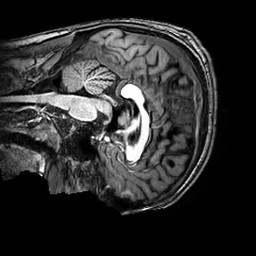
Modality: T1w
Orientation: sagittal
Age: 22
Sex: male